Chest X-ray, AP view. Patient: 65 years old, sex F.
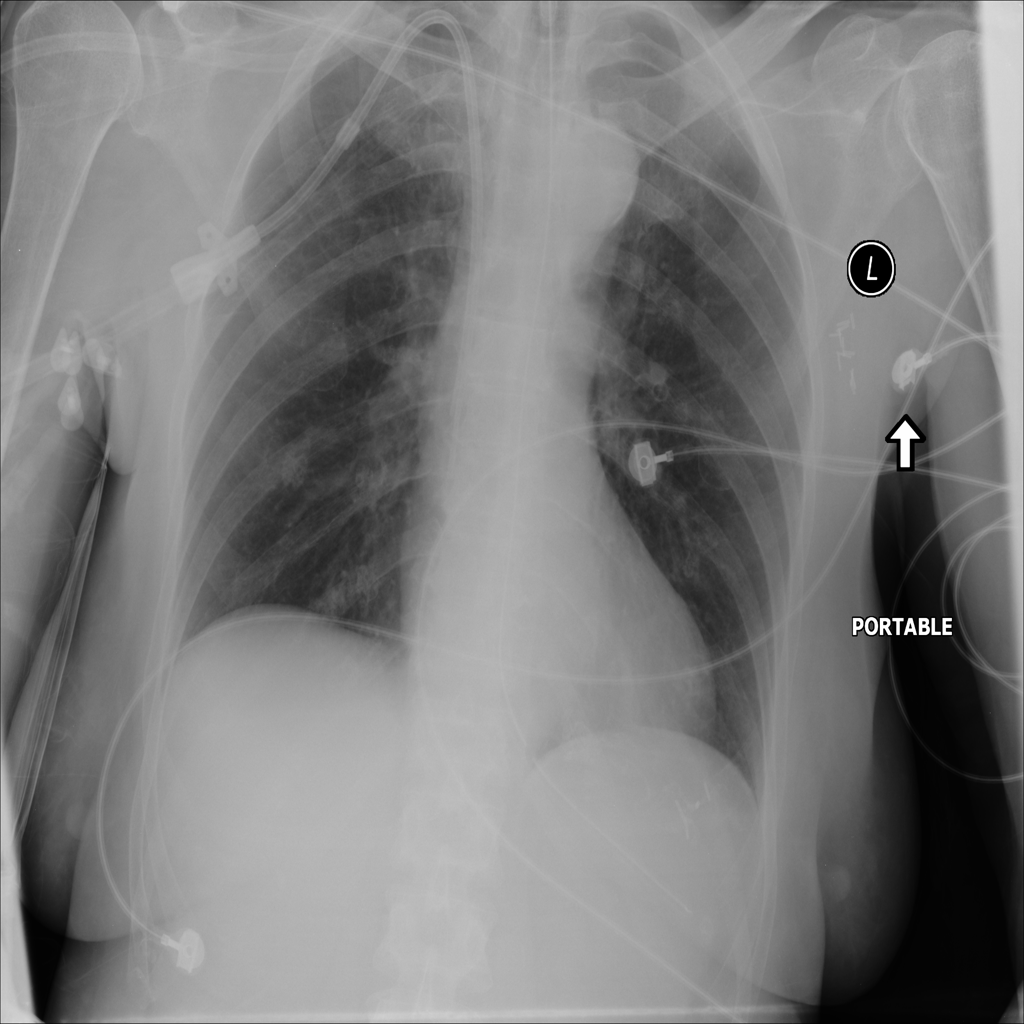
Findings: No Finding